Question: I have a NSAttributedString to which I am adding a NSTextAttachment. The image is 50w by 50h but I'd like it to scale down to reflect the line height of the attributed string. I thought this would be done automatically but I guess not. I have looked at the UImage class reference but this image doesn't seem to be set in a UIImageView so no access to a frame property. Here's a screenshot of what I currently have:

In an ideal world, I would also like to implement a way to scale up the image based upon user input (such as increasing the font size). Any ideas on how to achieve this?
thx
## edit 1
here's how I'm creating it:
'''
NSTextAttachment *textAttachment = [[NSTextAttachment alloc] init];
textAttachment.image = [UIImage imageNamed:@"note-small.png"];
NSLog(@"here is the scale: %f", textAttachment.image.scale);
NSAttributedString *attrStringWithImage = [NSAttributedString attributedStringWithAttachment:textAttachment];
[headerAS replaceCharactersInRange:NSMakeRange([headerAS length], 0) withString:@" "];
[headerAS replaceCharactersInRange:NSMakeRange([headerAS length], 0) withAttributedString:attrStringWithImage];
'''
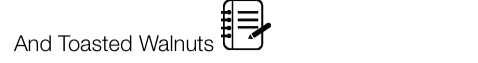
Answer: Look at subclassing 'NSTextAttachment' and implementing the 'NSTextAttachmentContainer' methods to return different sizes based on the text container supplied. By default, 'NSTextAttachment' just returns the size of the image it is provided with.